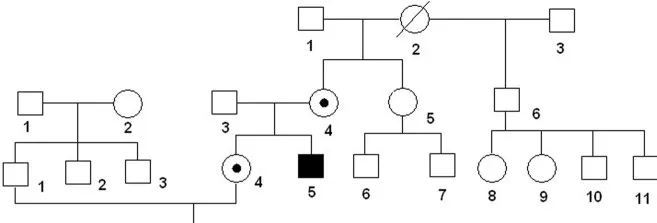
Pedigree of the Czech family with ATS-ID syndrome. Proband (IV-1) and his maternal uncle (III-5) have hemizygous deletion in Xq22.3; the mother (III-4) and grandmother (II-4) are heterozygous for deletion Xq22.3.
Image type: electrography (ekg)